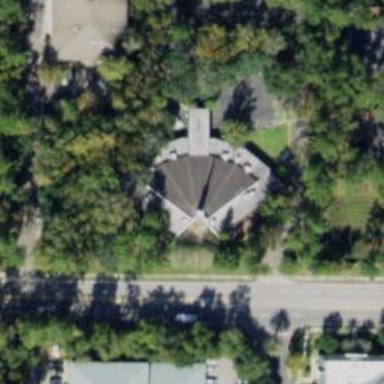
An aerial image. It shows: Place of worship.